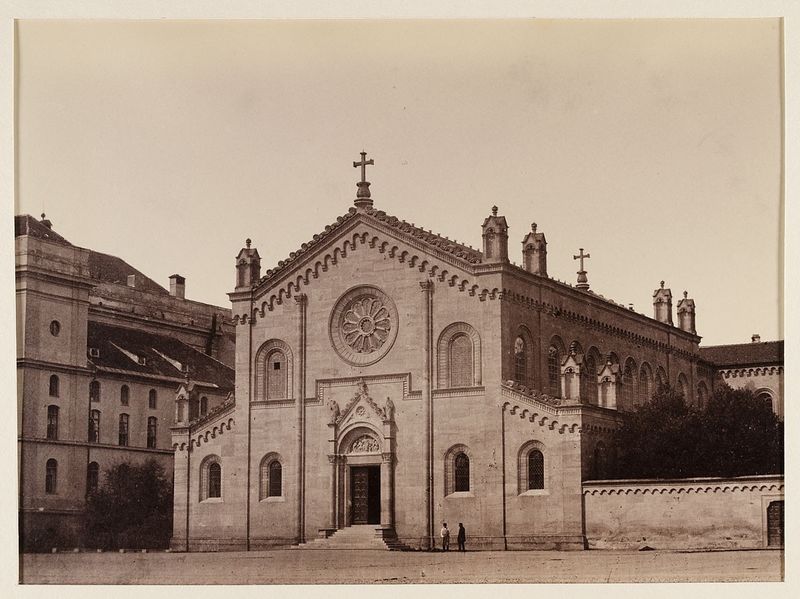
Titel: Allerheiligen Hofkapelle, München
Künstler: Georg Böttger
Standort: Hamburg
Institution: Museum für Kunst und Gewerbe Hamburg
Schlagwörter: stadt, architektur, kirche, fassade, ort, dorf, foto, fotografie, photographie, stadtansicht, photo, karton, kapelle, architekturfotografie, hofkirche, aussenbau, albumin, lichtbild, historische, allerheiligen, architekturphotographie, bildwerke, angewandte und bildende kunst, hessische systematik, schwarzweißpositivverfahren, silbersalzverfahren, schwarzweißfotografie, gebäude, örtlichkeit, straße, stätte, albuminpapier